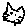
Label: cat